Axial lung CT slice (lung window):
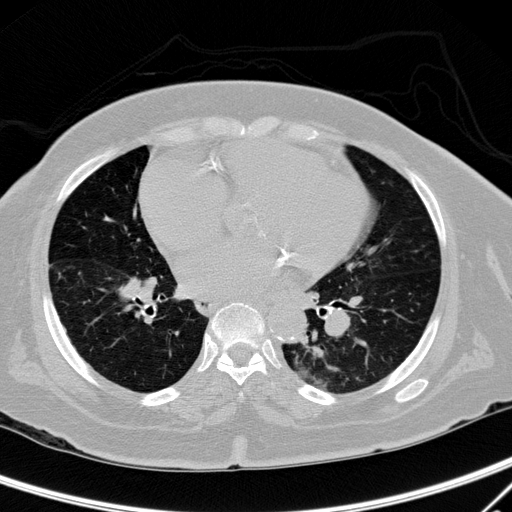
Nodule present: no